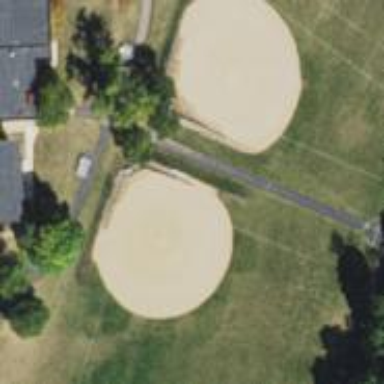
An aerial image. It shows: Softball pitch for leisure and sport activities.